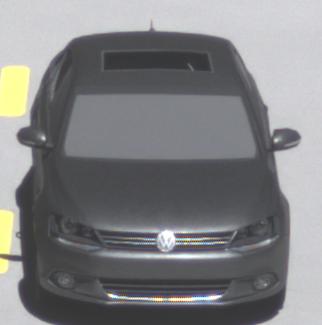
Make: VW
Model: Jetta 1.2 TSI
Detailed model: Jetta (IV)
Model produced from: 2011/01
Model produced until: 2014/08
Doors: 4
Color: gray
Road condition: dry road
Daytime: midday
Contrast: high contrast